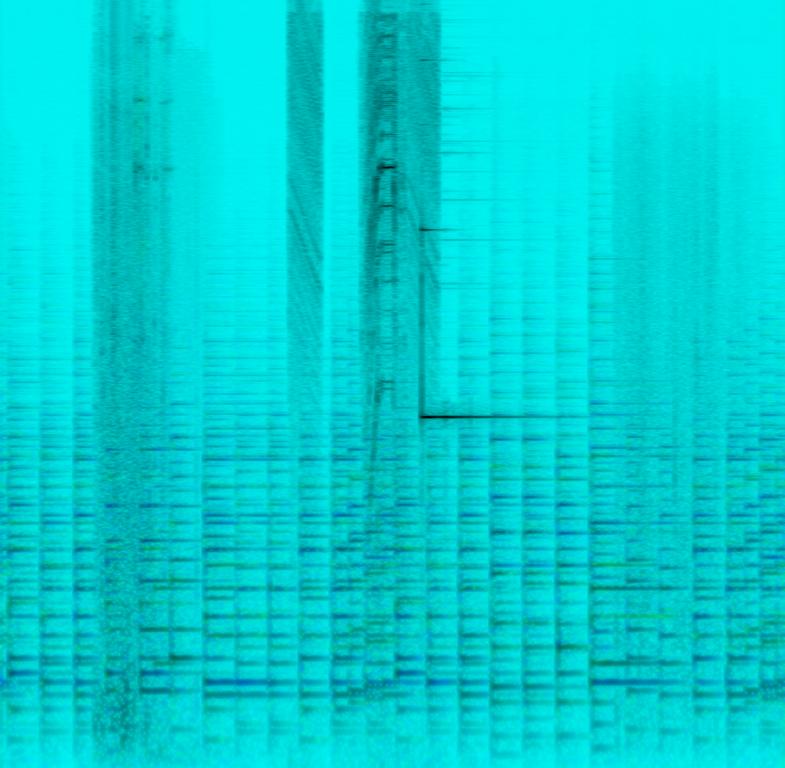
The song is an instrumental piece. The song is  medium tempo with a casual piano accompaniment which is cheerful and jittery in style, along with violent sounds of a crash, crushing tones, metal clanging and rubber twisting sounds. The song is cheerful and at the same time has violent tones of injury and accident superimposed in it. The song is a background effect for an animated show which is violent in nature.